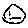
Label: smiley face